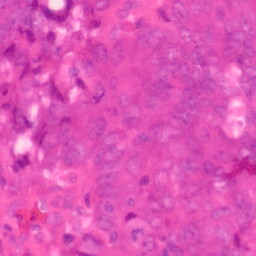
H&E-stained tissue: Colon